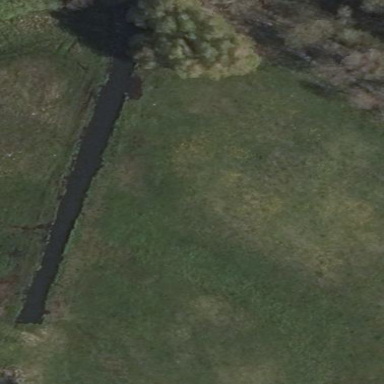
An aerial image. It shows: Ditch filled with water.